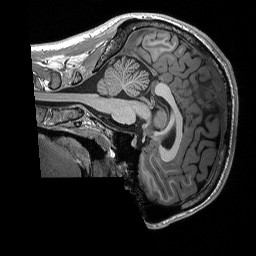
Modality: T1w
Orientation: sagittal
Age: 20
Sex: male
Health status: healthy
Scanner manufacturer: siemens
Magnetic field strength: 3 T
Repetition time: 2.3 s
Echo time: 0.00298 s